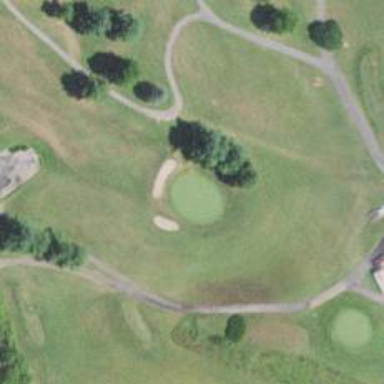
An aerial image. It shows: Bunker on golf course.